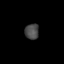
Tissue: skin
Cell type: Fibroblasts
Senescence score: 0.7173
Nuclear area (px): 214
Mean DAPI intensity: 73.57